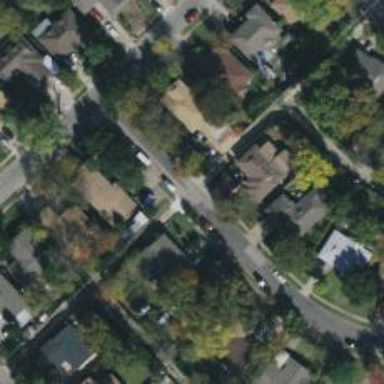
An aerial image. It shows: Alley classified as service road.